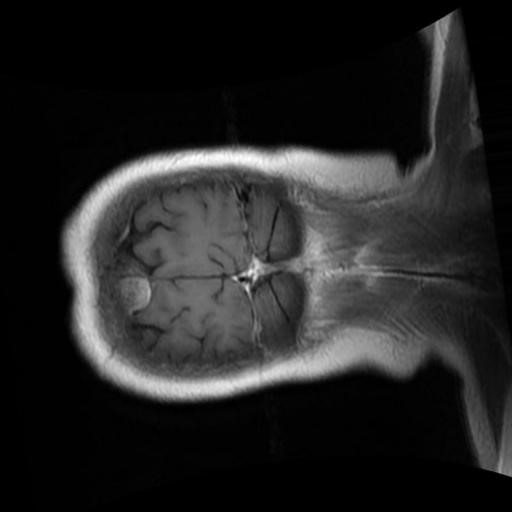
Label: brain_menin